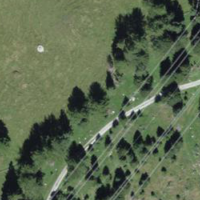
EUNIS habitat code: 24
Species observed at this site:
Omocestus viridulus
Chorthippus brunneus